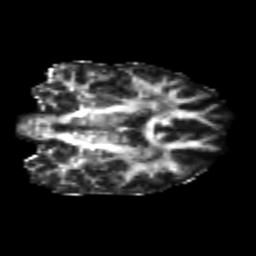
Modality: FA
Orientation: coronal
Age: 22
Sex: female
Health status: healthy
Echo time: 0.074 s